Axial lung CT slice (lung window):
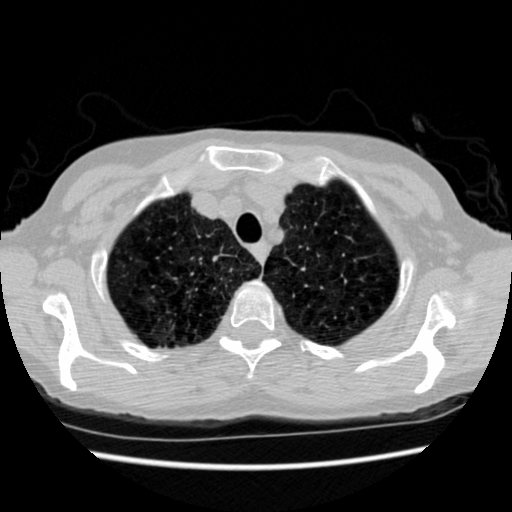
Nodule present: no